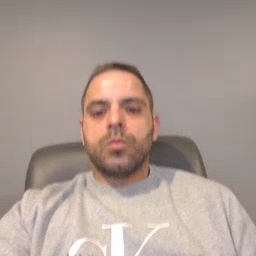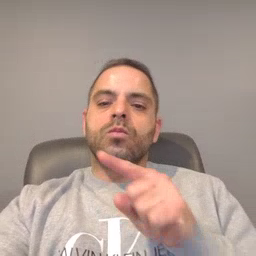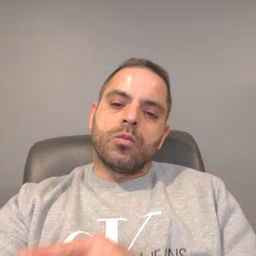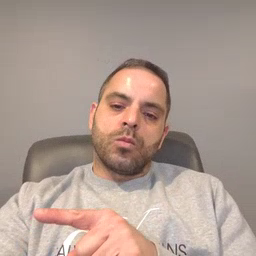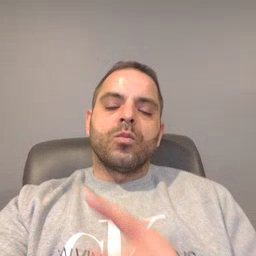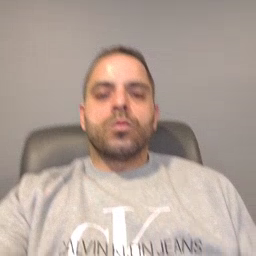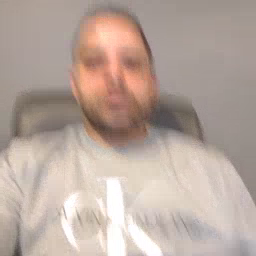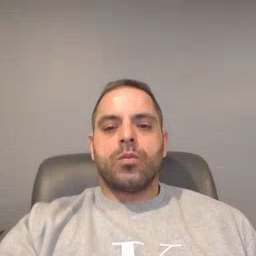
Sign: hesheit